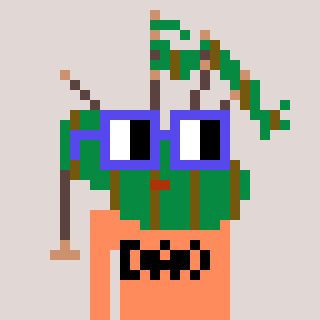
a pixel art character with square blue glasses, a bagpipe-shaped head and a peachy-colored body on a warm background